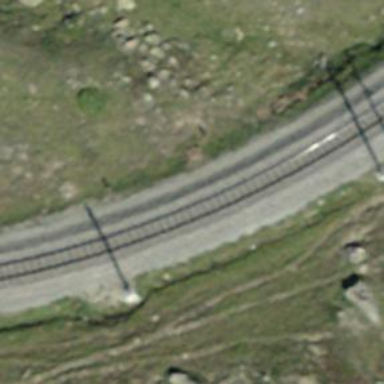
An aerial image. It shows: Narrow-gauge railway track electrified by contact line.